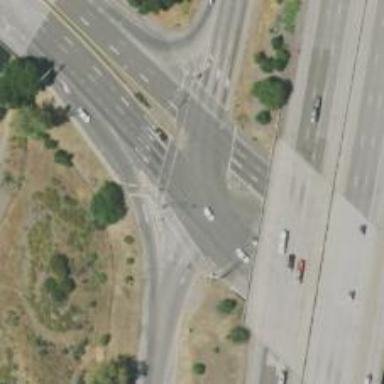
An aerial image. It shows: Trunk link highway.